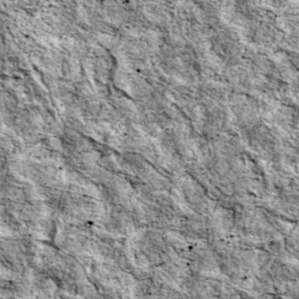
Label: non_frost